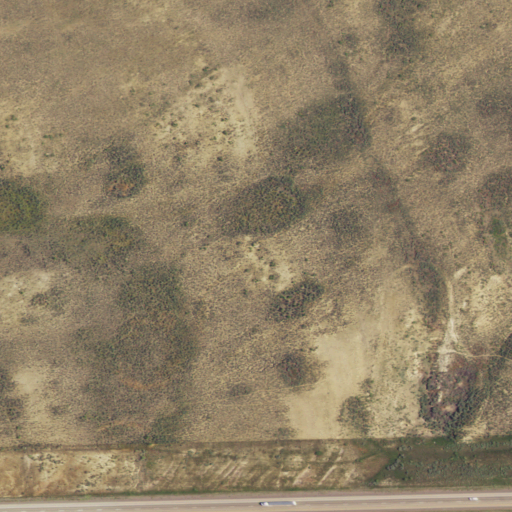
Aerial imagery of depression(s) in Wyoming named Coal Bank Basin containing shrub, grassland, low intensity development, open development, and medium intensity development